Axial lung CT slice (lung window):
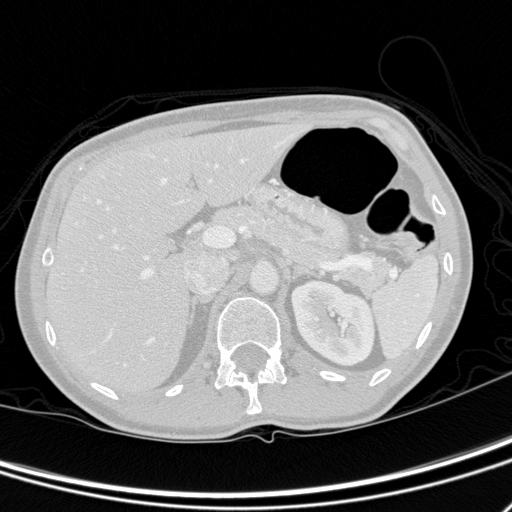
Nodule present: no